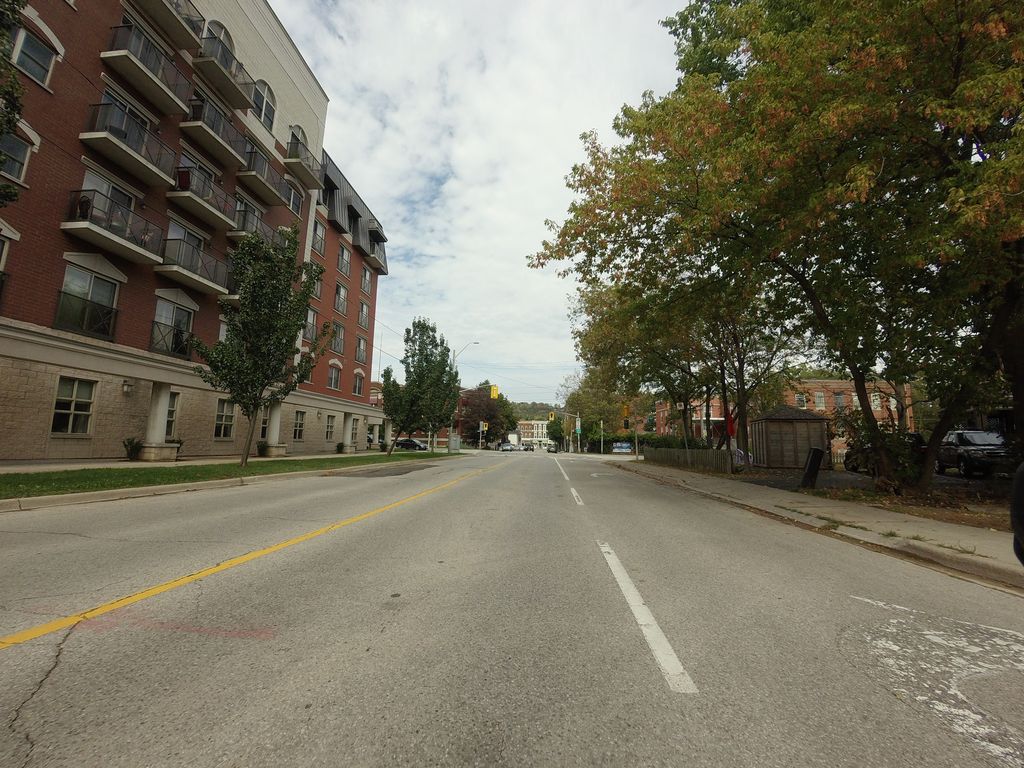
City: hamilton